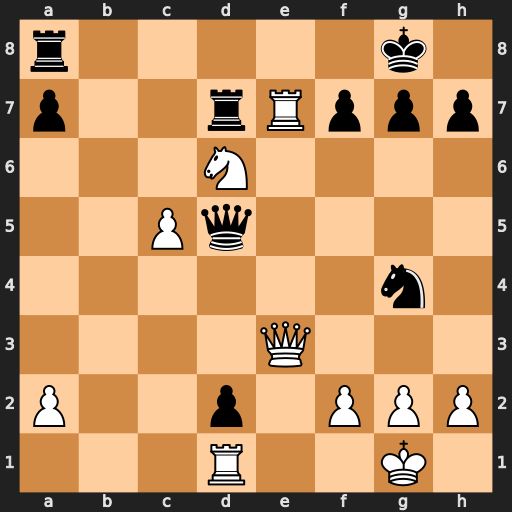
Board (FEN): r5k1/p2rRppp/3N4/2Pq4/6n1/4Q3/P2p1PPP/3R2K1
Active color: w
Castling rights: -
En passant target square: -
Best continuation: Re8+ Rxe8 Qxe8#